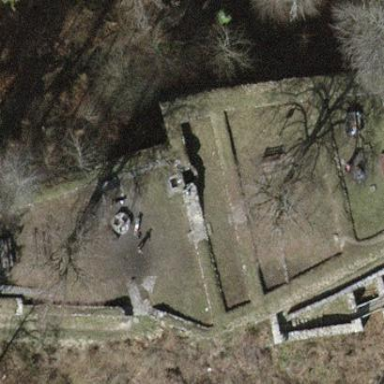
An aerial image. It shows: Mainly ruined castle with historic significance.